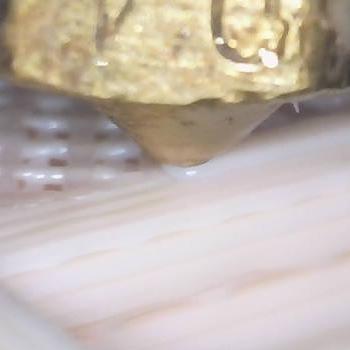
Flow rate: 283%